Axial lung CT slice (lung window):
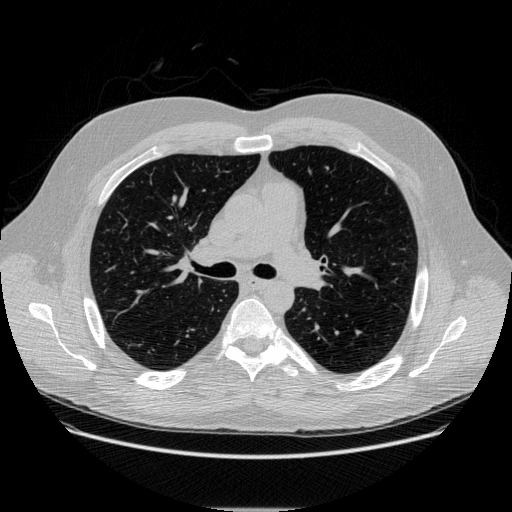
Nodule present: no